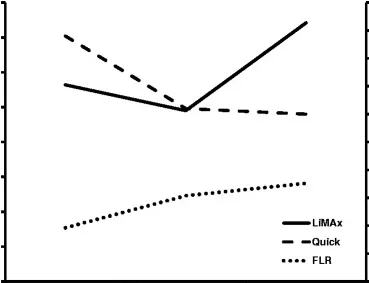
Postoperative course of FLR, LiMAx value and Quick value. Diagram depicting the courses of FLR, LiMAx value and Quick value following the first step of the ALPPS-procedure, respectively. POD = postoperative day.
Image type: radiology (ct)